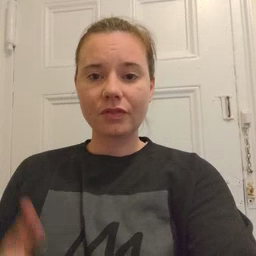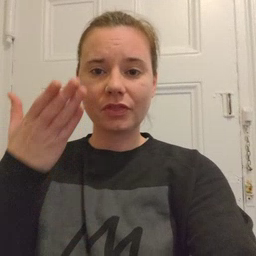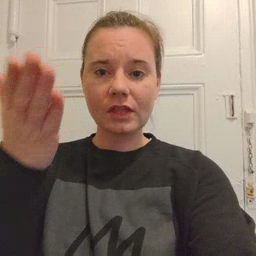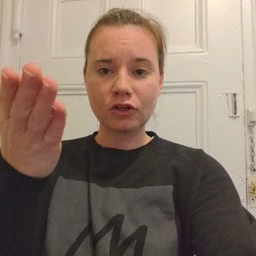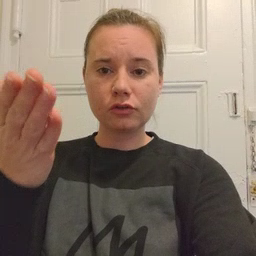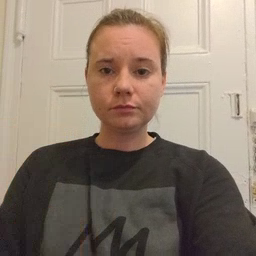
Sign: there